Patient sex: M
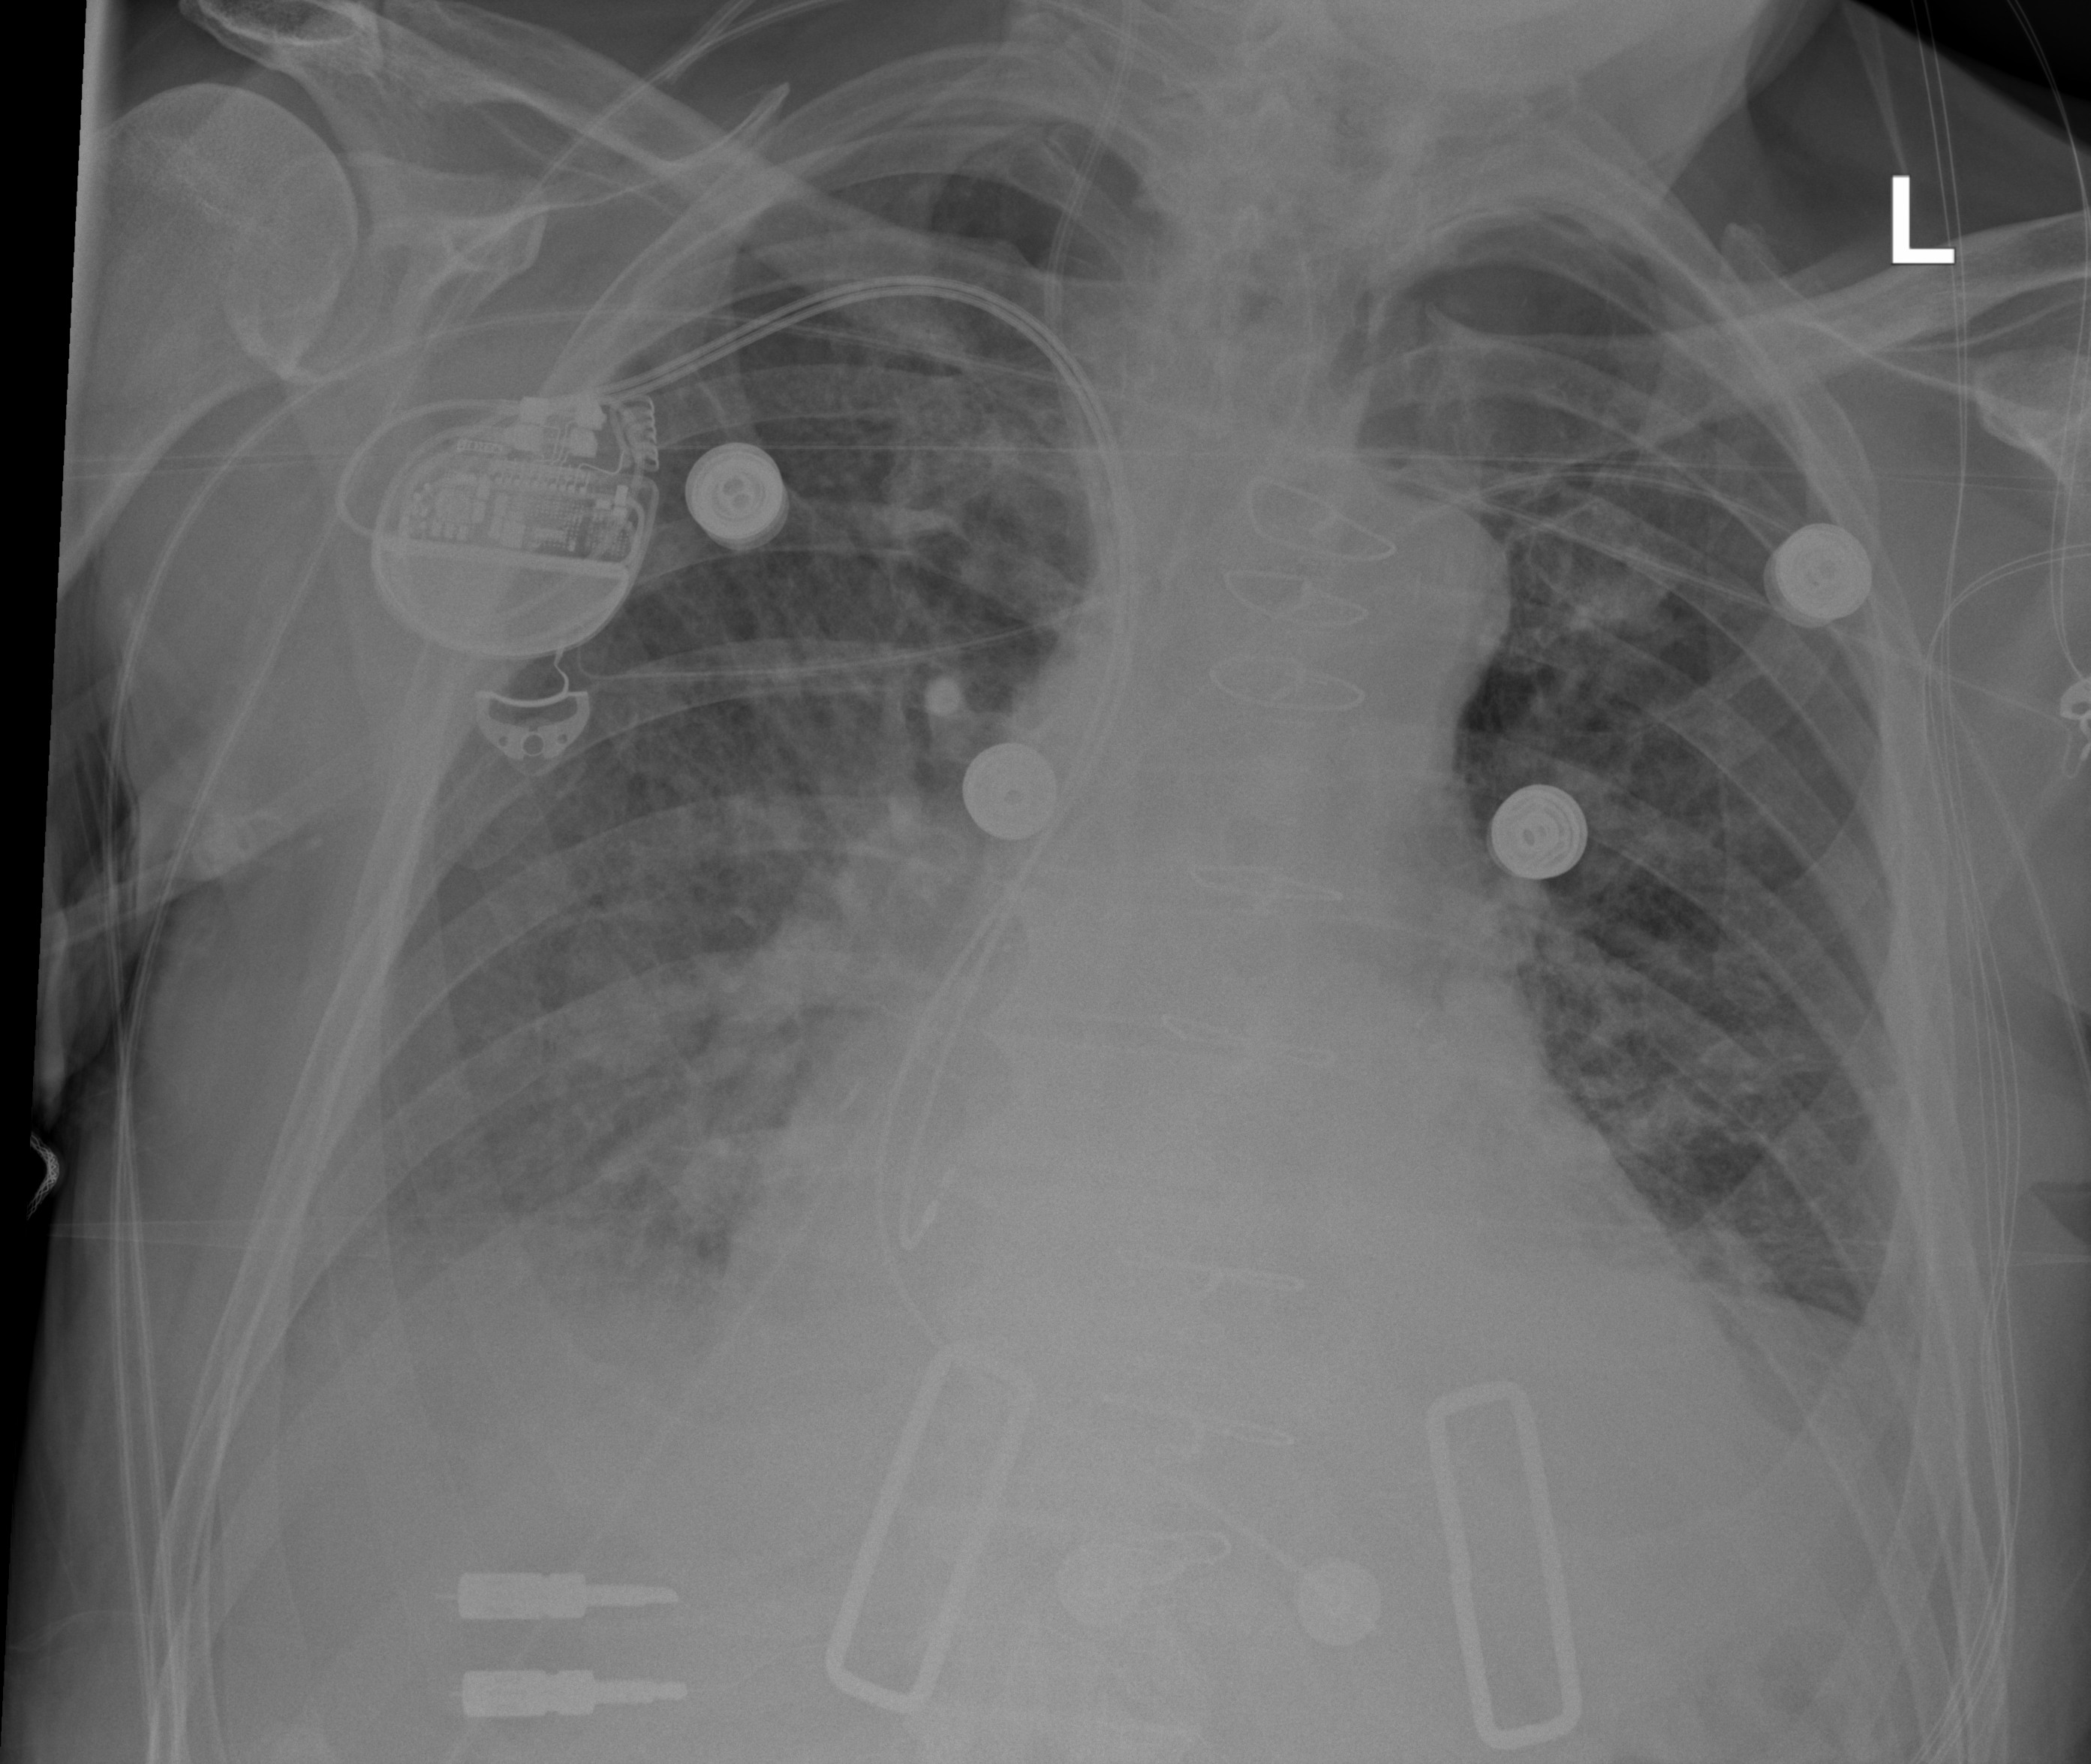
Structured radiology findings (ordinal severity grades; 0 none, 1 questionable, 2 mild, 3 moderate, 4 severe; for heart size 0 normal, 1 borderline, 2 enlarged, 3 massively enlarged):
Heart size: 1
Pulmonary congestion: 2
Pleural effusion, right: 2
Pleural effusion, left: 0
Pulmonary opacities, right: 2
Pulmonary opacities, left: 0
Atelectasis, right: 2
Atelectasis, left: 2